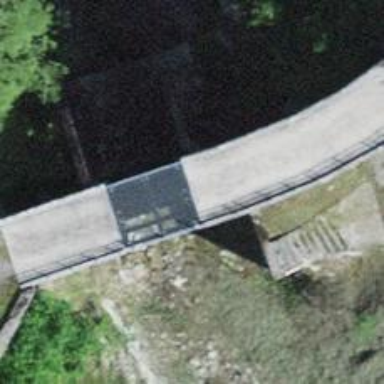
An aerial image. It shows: Driveway bridge over service road.